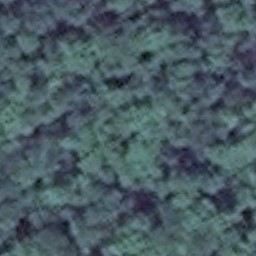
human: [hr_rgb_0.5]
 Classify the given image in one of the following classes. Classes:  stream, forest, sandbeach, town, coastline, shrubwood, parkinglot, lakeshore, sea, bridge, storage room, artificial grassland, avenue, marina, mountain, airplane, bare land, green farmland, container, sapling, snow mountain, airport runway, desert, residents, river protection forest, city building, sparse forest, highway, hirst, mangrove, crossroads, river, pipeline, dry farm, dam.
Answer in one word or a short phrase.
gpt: forest